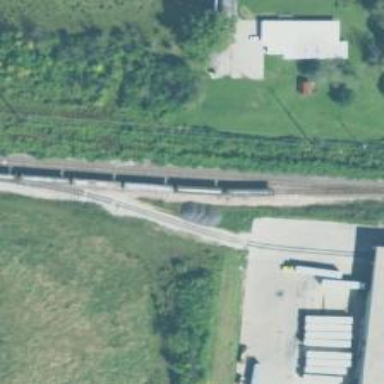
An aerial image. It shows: Rail spur service.